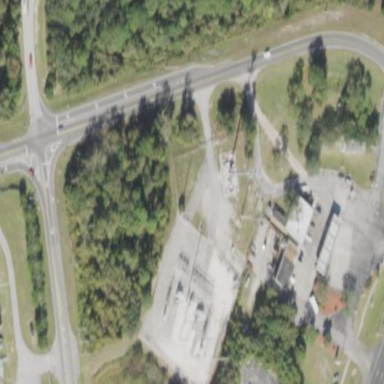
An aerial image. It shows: Distribution power substation secured by fence.